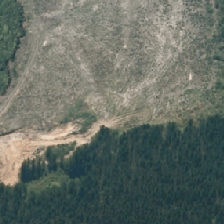
Land cover: harvested_forest